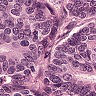
Metastatic tissue present: yes